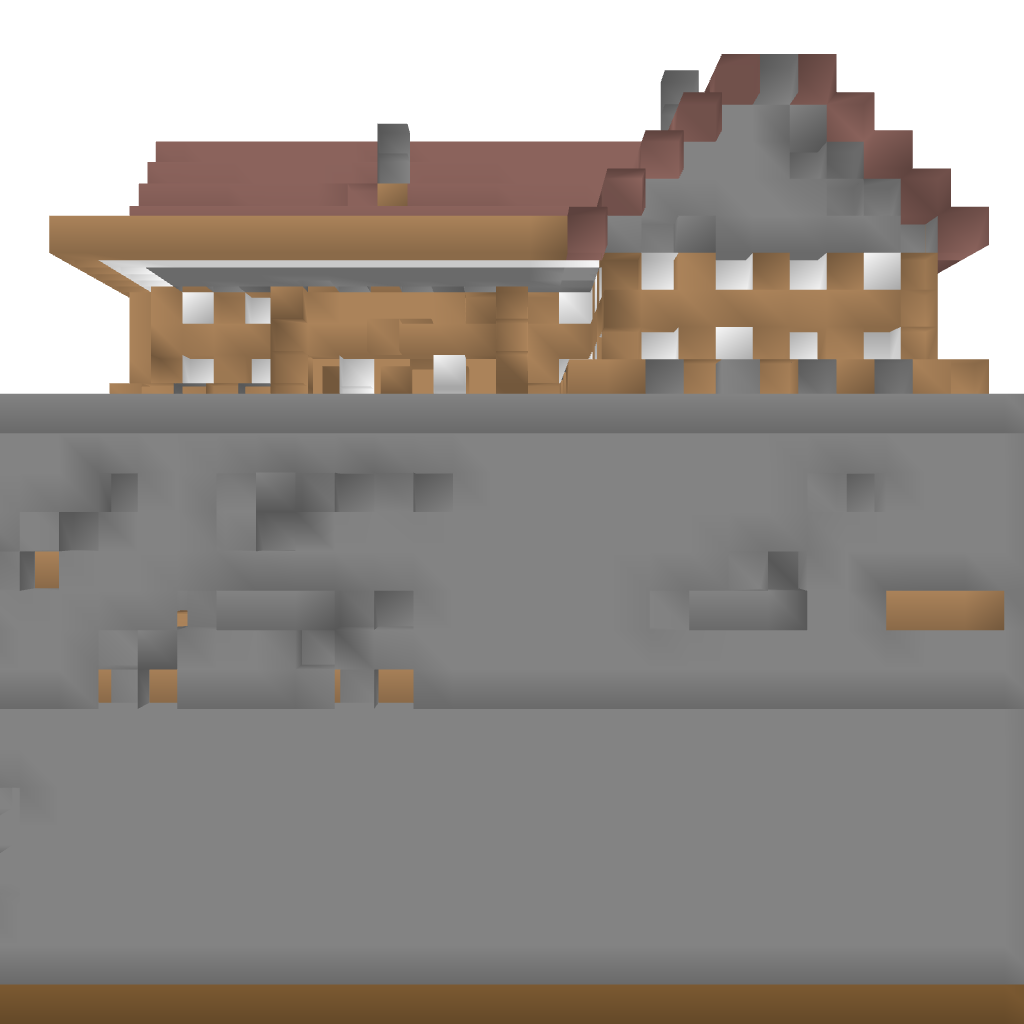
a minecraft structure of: Nice village train station high quality a lot of earth